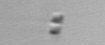
Label: Chaetoceros_tenuissimus